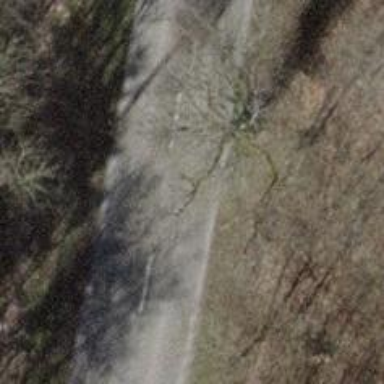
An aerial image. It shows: Secondary road with asphalt surface.